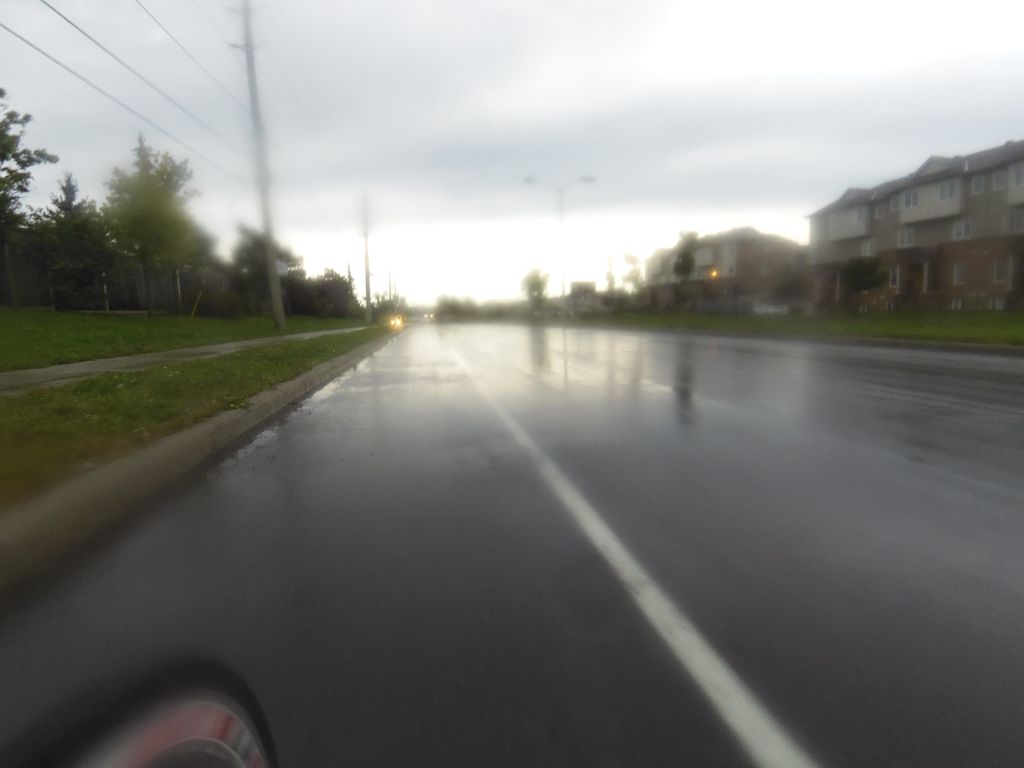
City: ottawa-gatineau